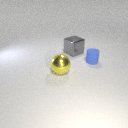
large yellow metal sphere in front of small blue rubber cylinder